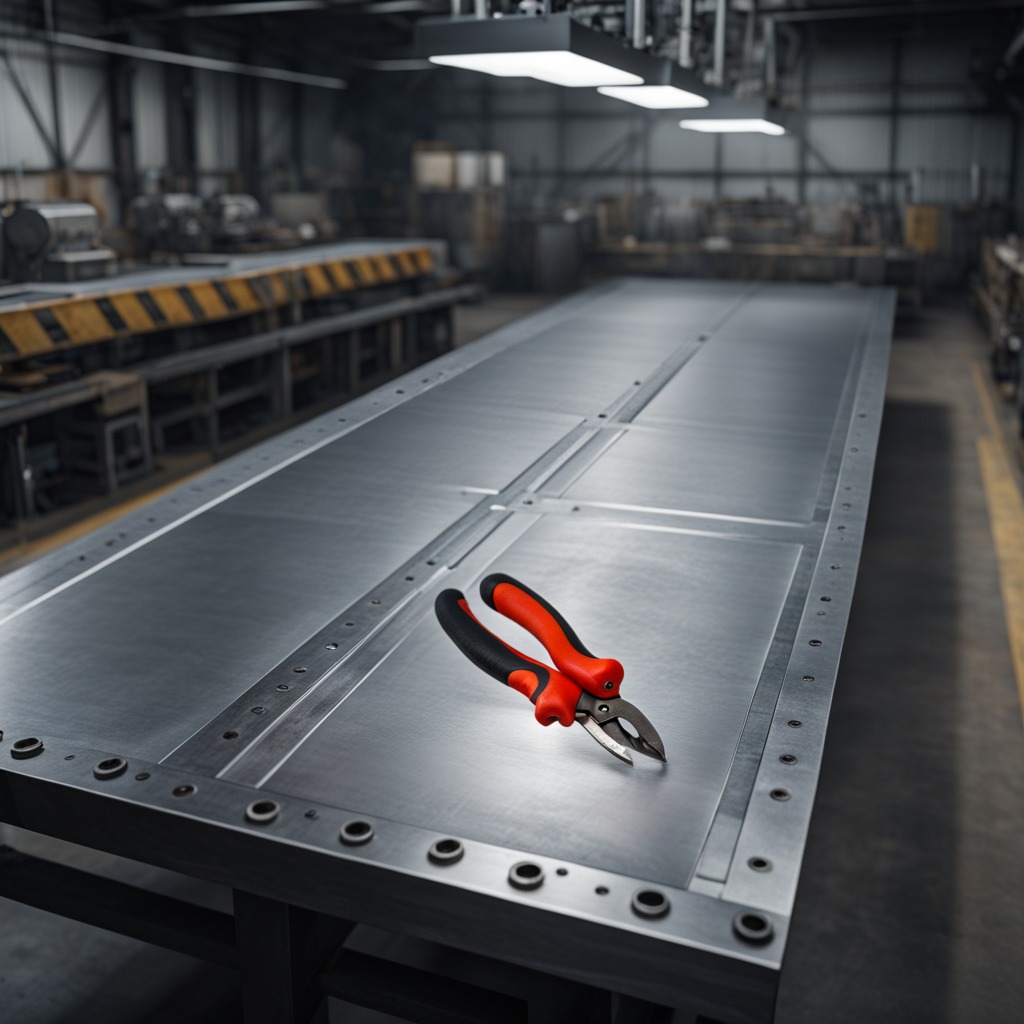
A plier lies on the cold steel table in a mining workshop.